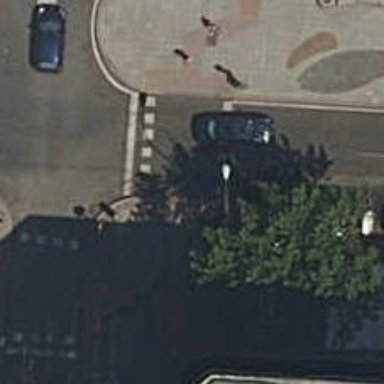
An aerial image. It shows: Kerb serving as barrier.